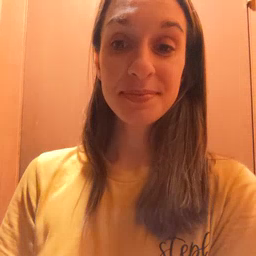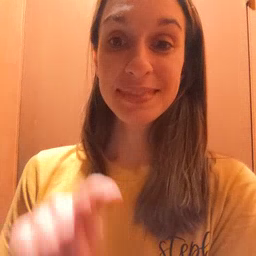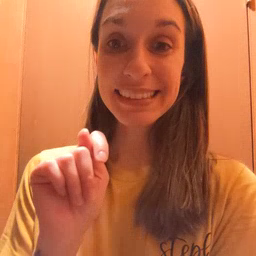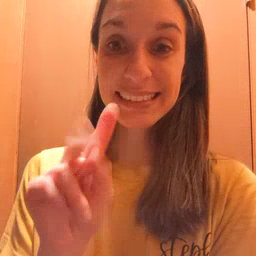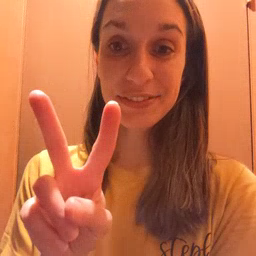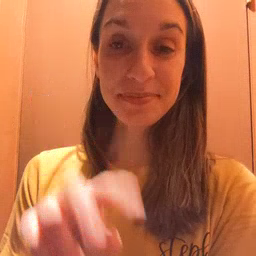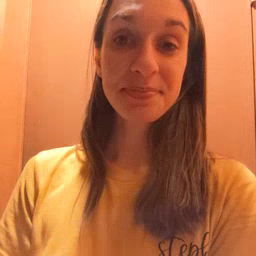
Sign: TV